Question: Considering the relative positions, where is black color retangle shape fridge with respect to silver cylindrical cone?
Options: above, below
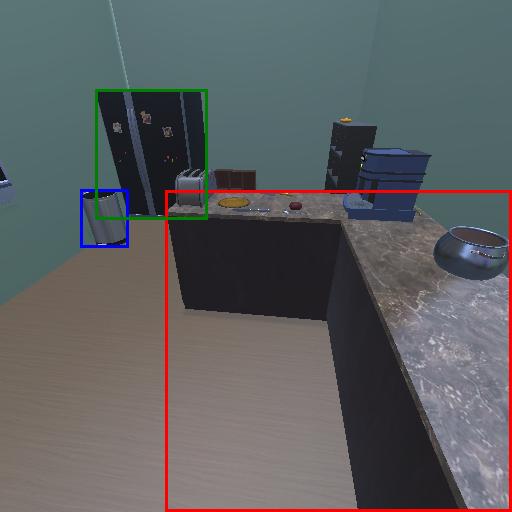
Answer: above